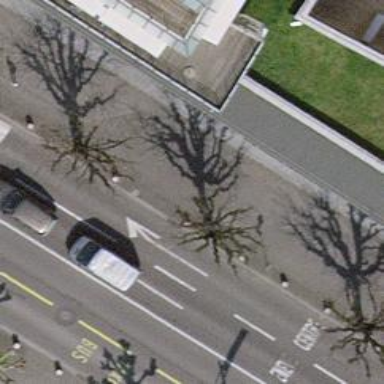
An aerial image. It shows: Avenue of trees.